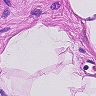
Metastatic tissue present: no